Question: '''
<section class="margin-top-30">
<div class="row" style="position: relative;">
<div class="col-sm-4">
<div class="lightbgblock" style="overflow-x:visible;overflow-y:scroll;">
<h3>
<i class="fa fa-list"></i> Categories
</h3>
<section>
<h5
style="background-color: orange; padding-left: 10px; border-radius: 20px; line-height: inherit;">
<strong>Private Events</strong>
</h5>
<ul id="private_events_list" class="listing_categories">
<li><a href="#" class="wedding_icon">Wedding</a>
<div class="list_sub_categories container">
<div class="row col-lg-12 col-xs-12">
<table>
<tr class="container">
<td>
<ul class="list-group col-lg-12 col-xs-12">
<li class="col-lg-6 col-md-12 col-sm-12 col-xs-12"><label
class="checkbox-inline"><input
class="checkbox-input checkByDef" type="checkbox">Marriage
Halls/Kalyana Mandapams</label></li>
<li class="col-lg-6 col-md-12 col-sm-12 col-xs-12"><label
class="checkbox-inline"><input
class="checkbox-input checkByDef" type="checkbox" />Organizers</label></li>
'''
The above is the section of code the ul's and li's both the parent and child lists.
The first image is actually what i want. i.e on mouse hover over the parent list , the child list should be visible.
But the second image is what actually i am getting, the child div is not visible out of the parent div which i need to make it visible as in first image.
[
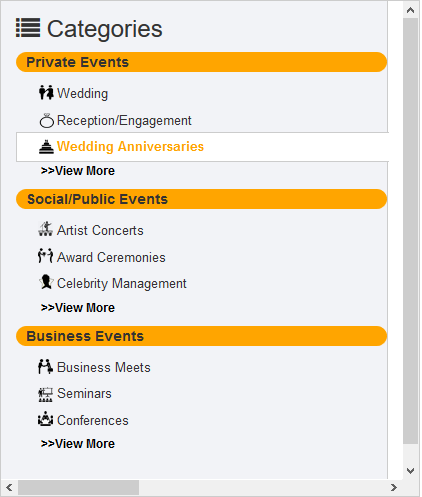
Answer: I have solved it by myself. I just made the child list div static and added overflow: auto to the parent div. Which enables the scrolls of parent div and as the child div is positioned as static it would be in same position and will be show anyway.
Thankyou @prasad for your responses.